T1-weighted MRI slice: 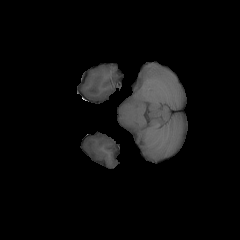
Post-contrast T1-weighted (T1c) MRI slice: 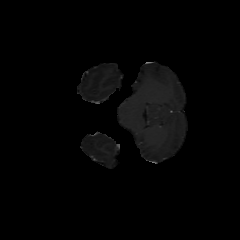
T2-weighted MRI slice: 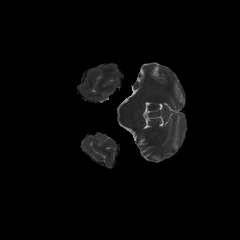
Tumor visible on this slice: no